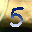
Label: 5